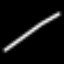
Label: line